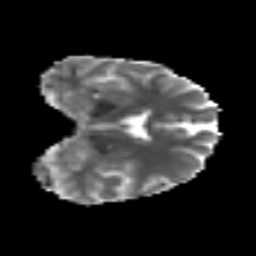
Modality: MD
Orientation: coronal
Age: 27
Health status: ill
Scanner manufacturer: philips
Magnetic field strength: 3 T
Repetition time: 9 s
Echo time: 0.127 s